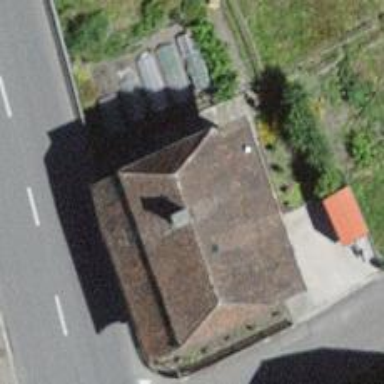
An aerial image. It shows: Residential building with half-hipped roof shape.